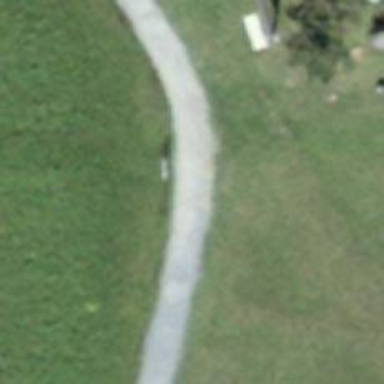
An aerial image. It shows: Gravel track with grade2 quality.